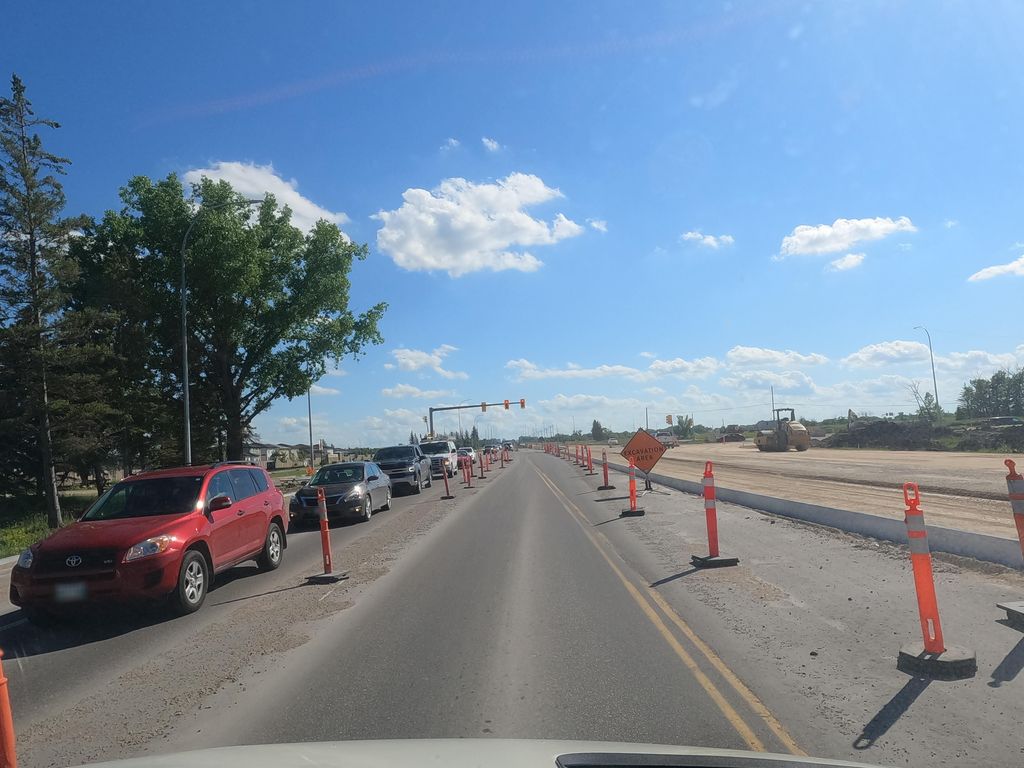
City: winnipeg